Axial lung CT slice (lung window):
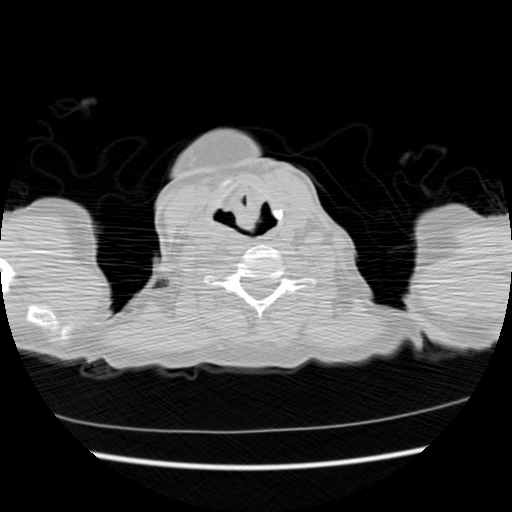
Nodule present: no